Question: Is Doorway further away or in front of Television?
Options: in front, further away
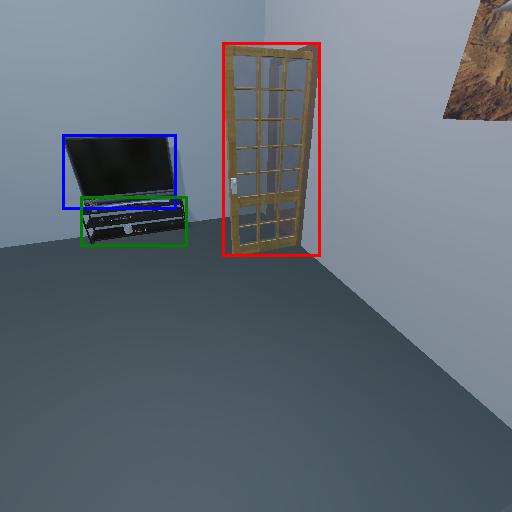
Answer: in front